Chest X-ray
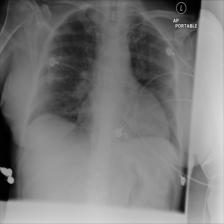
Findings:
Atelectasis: negative
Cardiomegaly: negative
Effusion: negative
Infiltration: negative
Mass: negative
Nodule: positive
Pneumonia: negative
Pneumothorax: negative
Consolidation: negative
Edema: negative
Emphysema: negative
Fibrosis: negative
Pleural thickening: negative
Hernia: negative